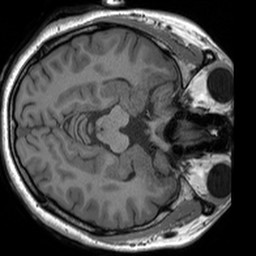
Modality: T1w
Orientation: axial
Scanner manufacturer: siemens
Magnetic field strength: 3 T
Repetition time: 1.54 s
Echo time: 0.00234 s